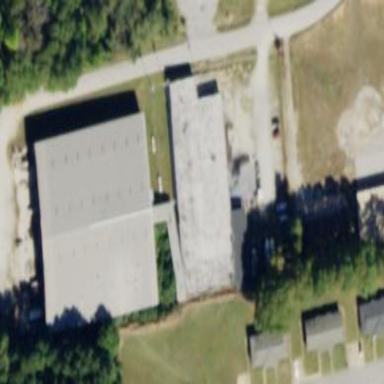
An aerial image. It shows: Warehouse.